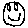
Label: smiley face